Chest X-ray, PA view. Patient: 30 years old, sex M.
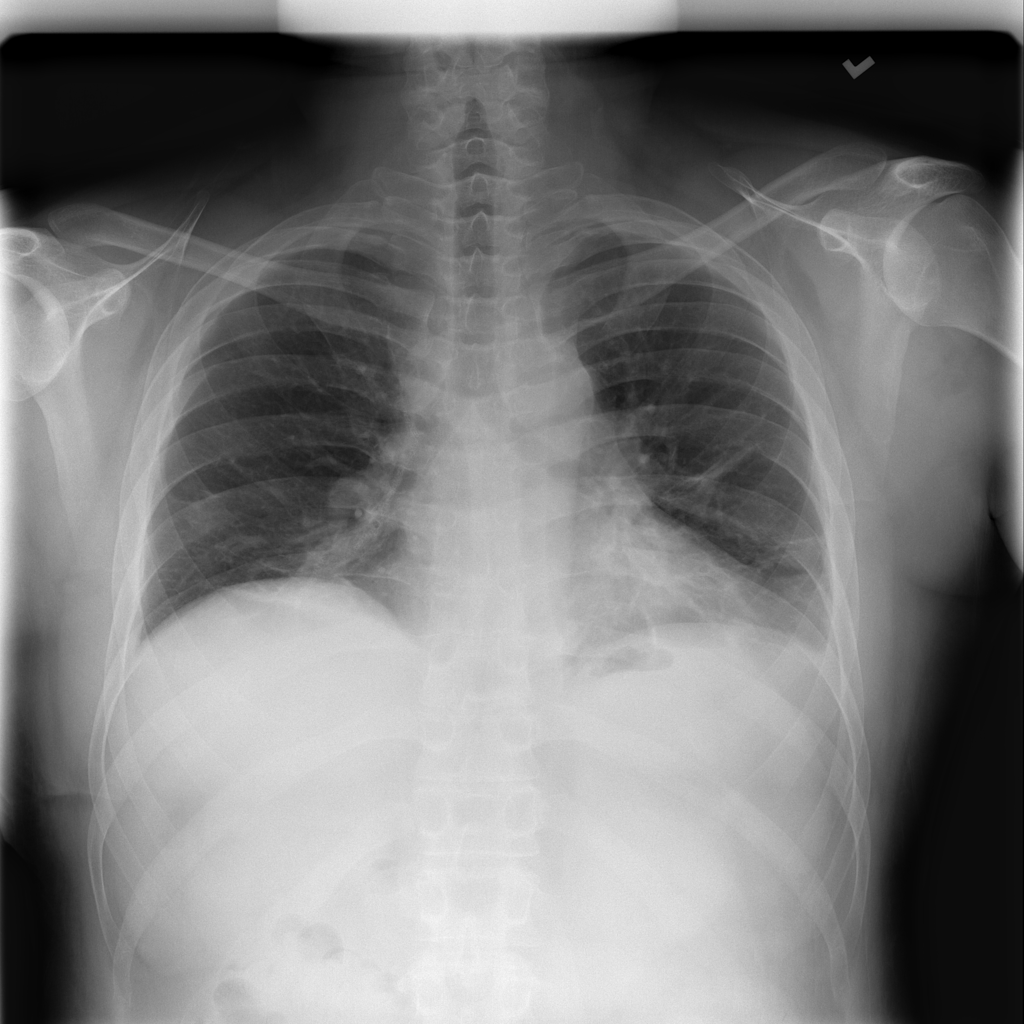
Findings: Atelectasis, Effusion, Pneumothorax